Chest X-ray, PA view. Patient: 40 years old, sex F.
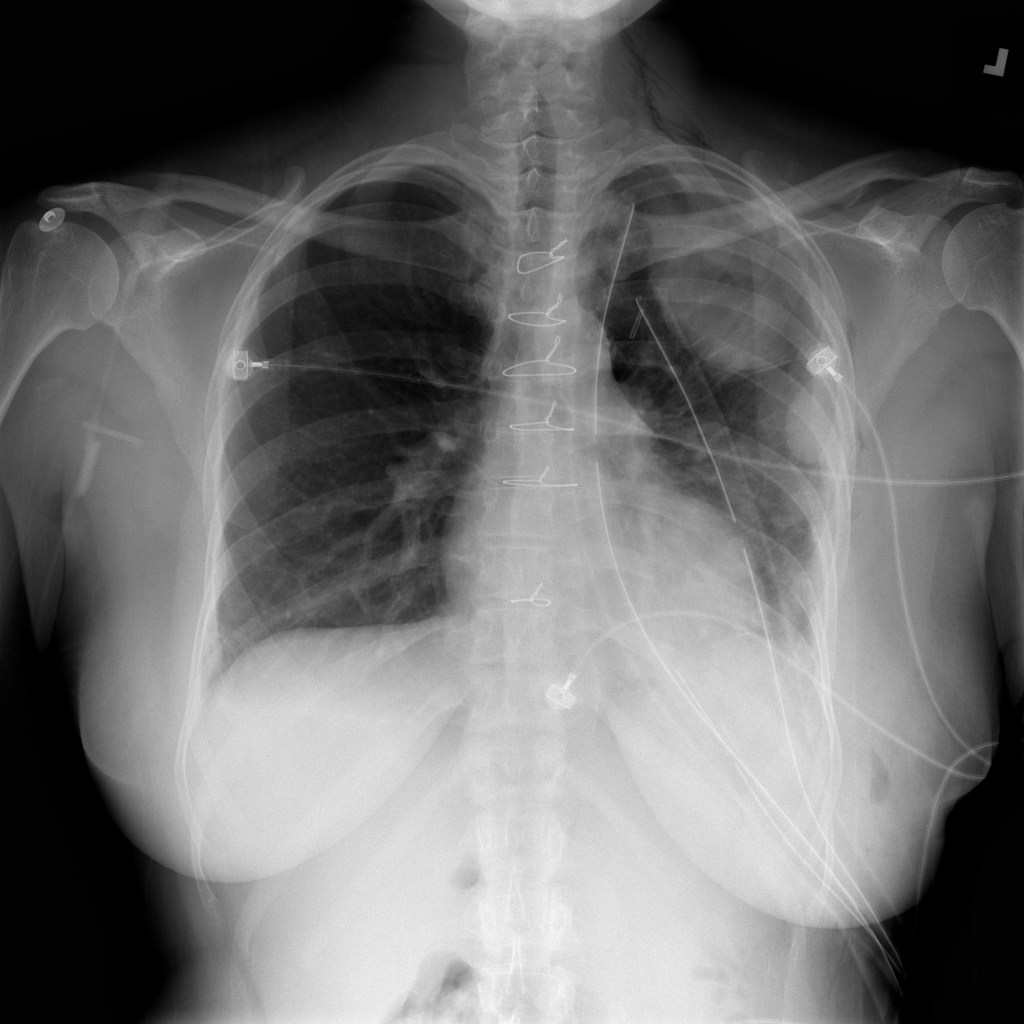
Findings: Mass